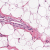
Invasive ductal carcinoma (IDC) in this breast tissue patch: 0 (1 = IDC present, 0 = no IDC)